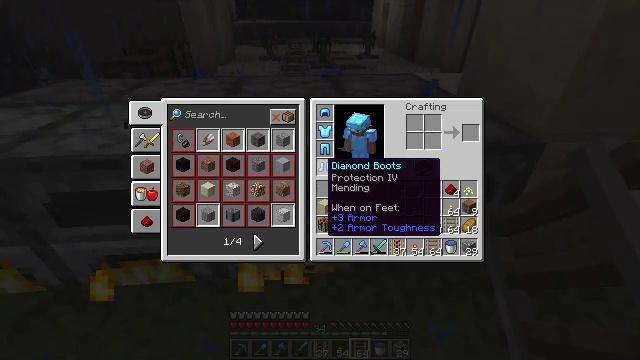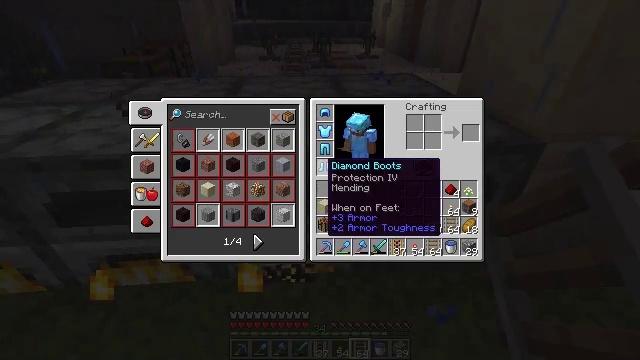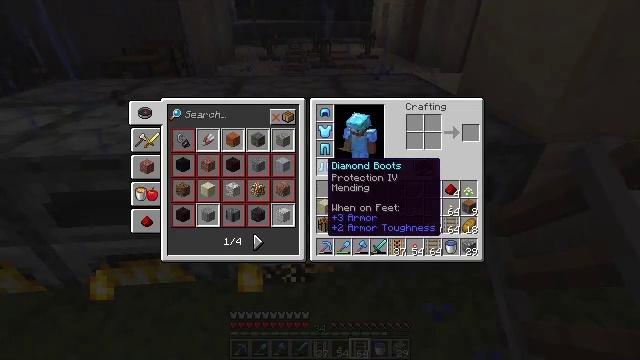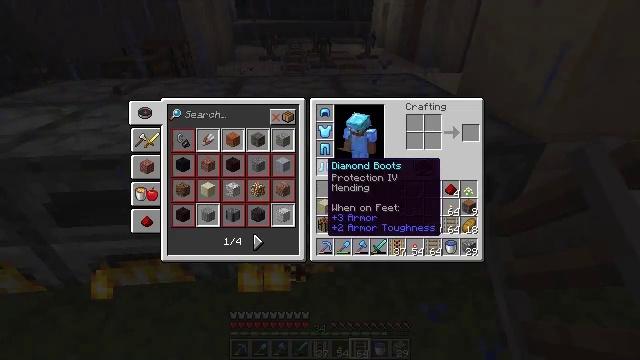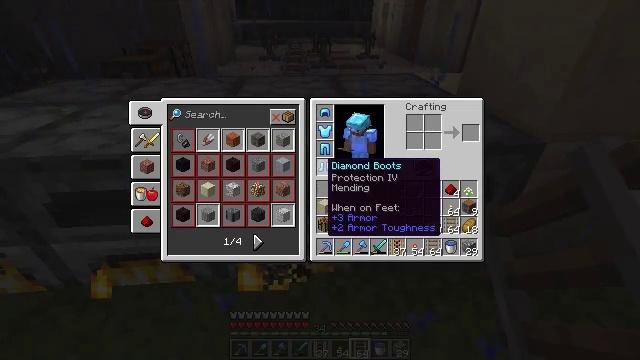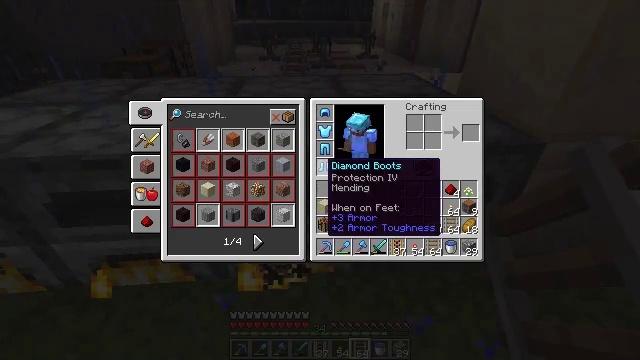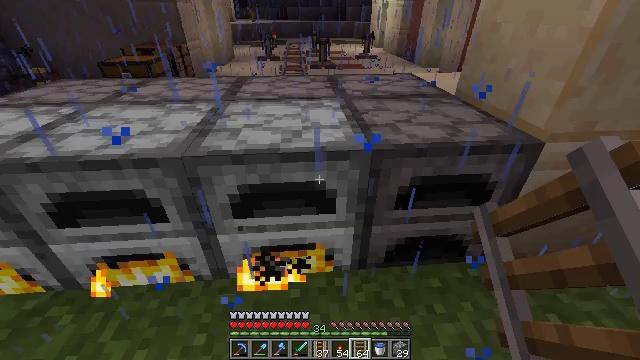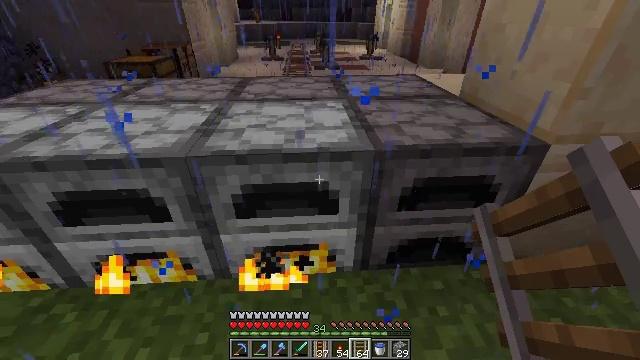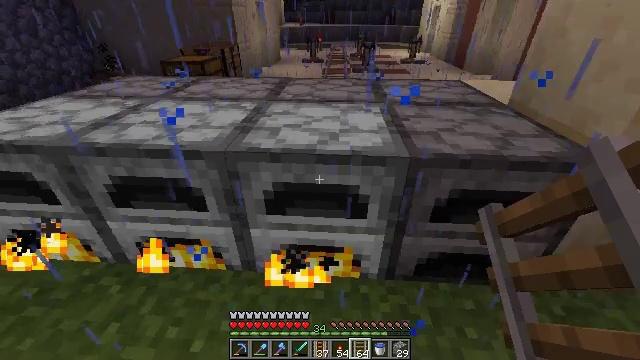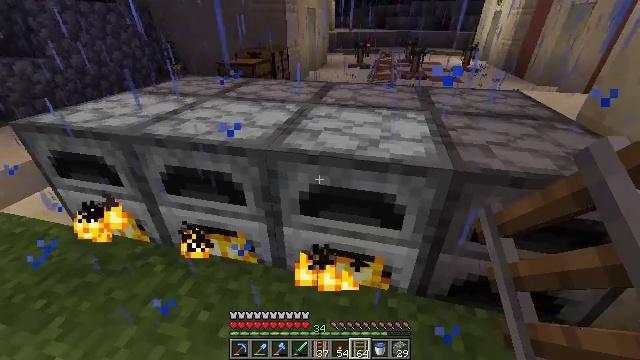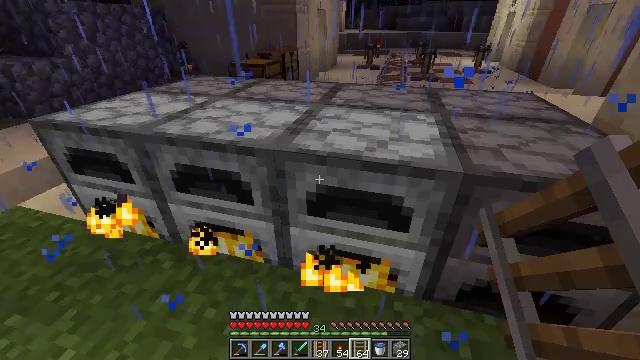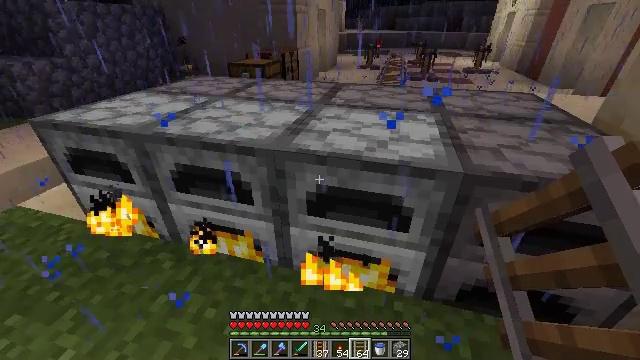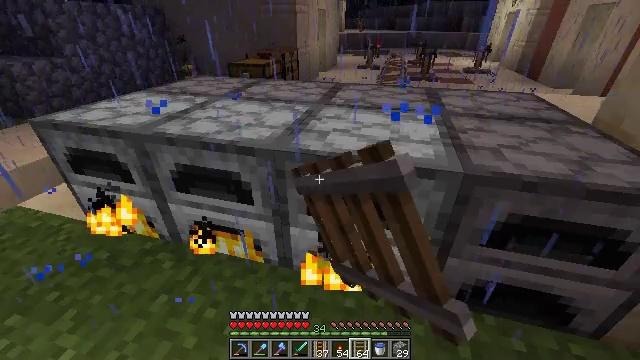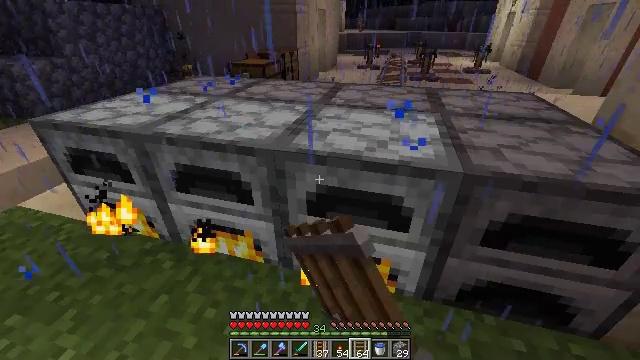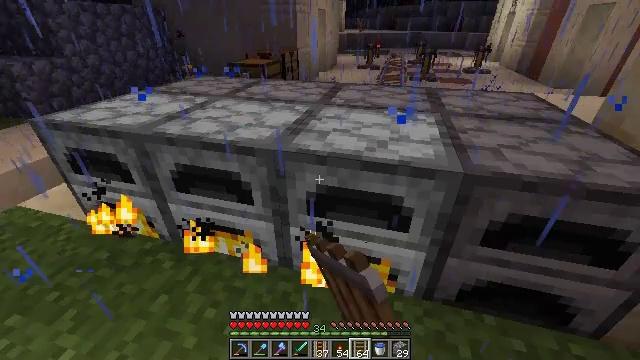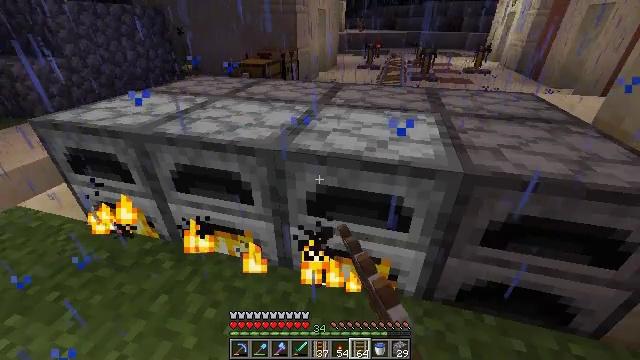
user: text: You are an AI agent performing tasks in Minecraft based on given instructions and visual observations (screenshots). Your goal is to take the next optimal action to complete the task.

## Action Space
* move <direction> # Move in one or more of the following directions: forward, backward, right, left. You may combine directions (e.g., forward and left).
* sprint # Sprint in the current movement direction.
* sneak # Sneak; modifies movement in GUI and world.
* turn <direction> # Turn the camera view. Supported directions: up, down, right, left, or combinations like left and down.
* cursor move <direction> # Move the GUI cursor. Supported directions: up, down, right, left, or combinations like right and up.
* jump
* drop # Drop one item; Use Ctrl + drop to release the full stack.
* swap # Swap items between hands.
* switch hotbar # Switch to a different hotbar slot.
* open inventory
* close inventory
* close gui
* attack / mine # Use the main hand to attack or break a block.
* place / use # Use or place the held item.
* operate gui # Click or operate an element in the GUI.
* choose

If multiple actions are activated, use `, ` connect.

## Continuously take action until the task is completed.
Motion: motion action
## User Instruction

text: Drop a smooth sandstone.
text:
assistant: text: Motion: no_op
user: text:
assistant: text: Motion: no_op
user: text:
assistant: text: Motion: no_op
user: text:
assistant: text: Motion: no_op
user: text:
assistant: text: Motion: no_op
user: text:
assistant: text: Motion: no_op
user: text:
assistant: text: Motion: no_op
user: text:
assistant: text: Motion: turn left
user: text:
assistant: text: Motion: turn left
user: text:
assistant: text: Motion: turn left
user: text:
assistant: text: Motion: use / place
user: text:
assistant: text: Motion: use / place
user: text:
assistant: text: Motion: use / place
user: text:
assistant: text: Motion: no_op
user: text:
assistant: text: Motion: no_op
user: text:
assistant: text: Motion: no_op
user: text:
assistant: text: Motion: no_op
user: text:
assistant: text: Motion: cursor move right and up
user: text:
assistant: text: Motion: cursor move right and up
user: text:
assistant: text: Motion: cursor move right
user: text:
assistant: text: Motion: no_op
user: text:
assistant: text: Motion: no_op
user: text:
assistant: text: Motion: no_op
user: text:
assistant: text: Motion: no_op
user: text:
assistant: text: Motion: no_op
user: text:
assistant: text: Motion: no_op
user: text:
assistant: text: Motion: no_op
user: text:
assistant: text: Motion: no_op
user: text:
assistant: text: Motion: cursor move left
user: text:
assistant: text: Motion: cursor move left